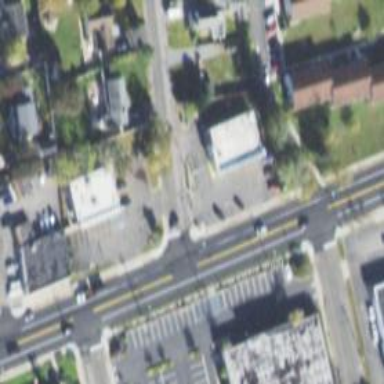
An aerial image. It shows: Marked road crossing.